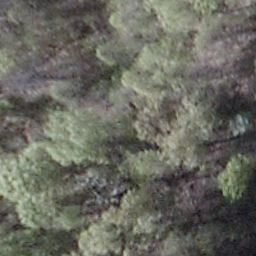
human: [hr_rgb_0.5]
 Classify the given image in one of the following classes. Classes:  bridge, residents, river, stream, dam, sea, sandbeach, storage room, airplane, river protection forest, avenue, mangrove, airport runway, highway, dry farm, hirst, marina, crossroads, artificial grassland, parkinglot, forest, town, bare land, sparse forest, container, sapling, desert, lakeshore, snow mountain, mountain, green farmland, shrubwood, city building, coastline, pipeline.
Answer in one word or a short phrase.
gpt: shrubwood